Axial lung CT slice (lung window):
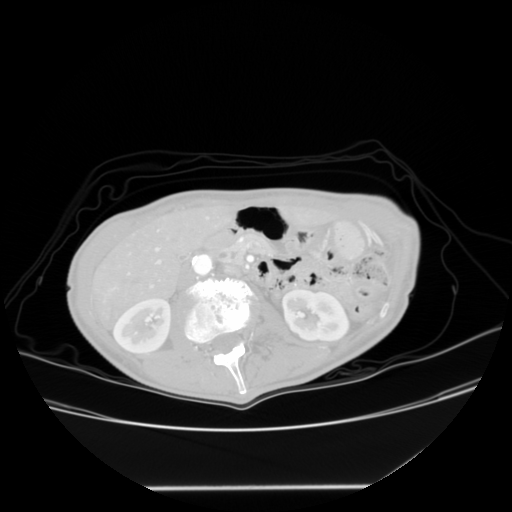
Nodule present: no